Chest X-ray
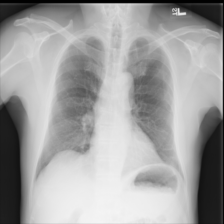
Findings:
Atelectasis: negative
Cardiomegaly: negative
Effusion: negative
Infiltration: negative
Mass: negative
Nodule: negative
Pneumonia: negative
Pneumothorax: negative
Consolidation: negative
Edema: negative
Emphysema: negative
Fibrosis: negative
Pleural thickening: negative
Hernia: negative